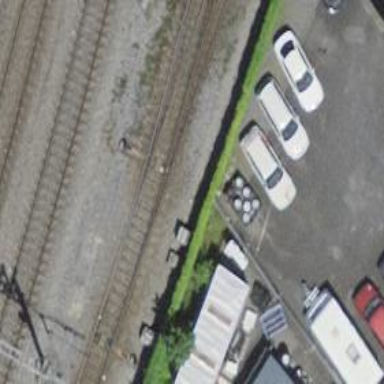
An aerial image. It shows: Railway switch.